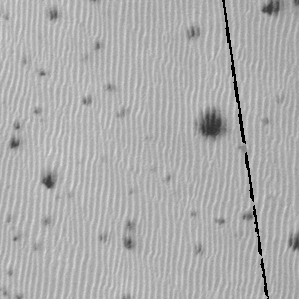
Label: frost